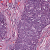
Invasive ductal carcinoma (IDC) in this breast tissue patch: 0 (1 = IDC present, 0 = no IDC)